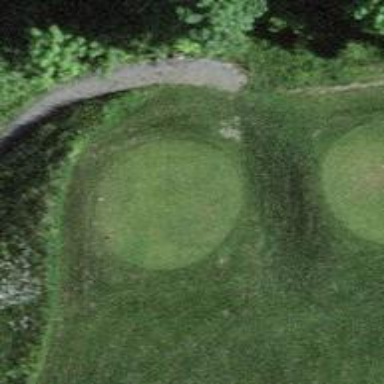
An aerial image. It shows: Golf tee.